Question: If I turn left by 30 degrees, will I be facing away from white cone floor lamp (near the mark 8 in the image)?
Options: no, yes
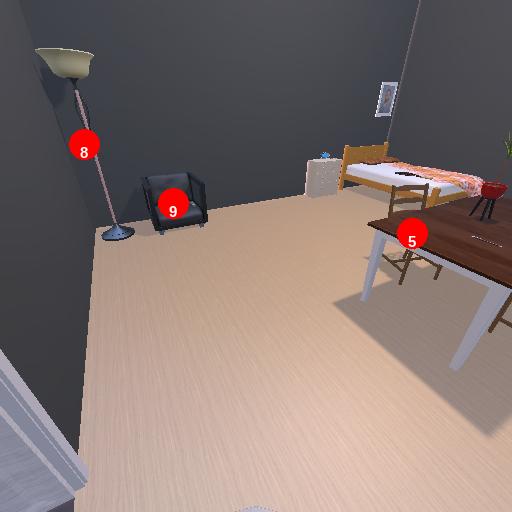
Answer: no